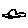
Label: car